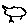
Label: bird